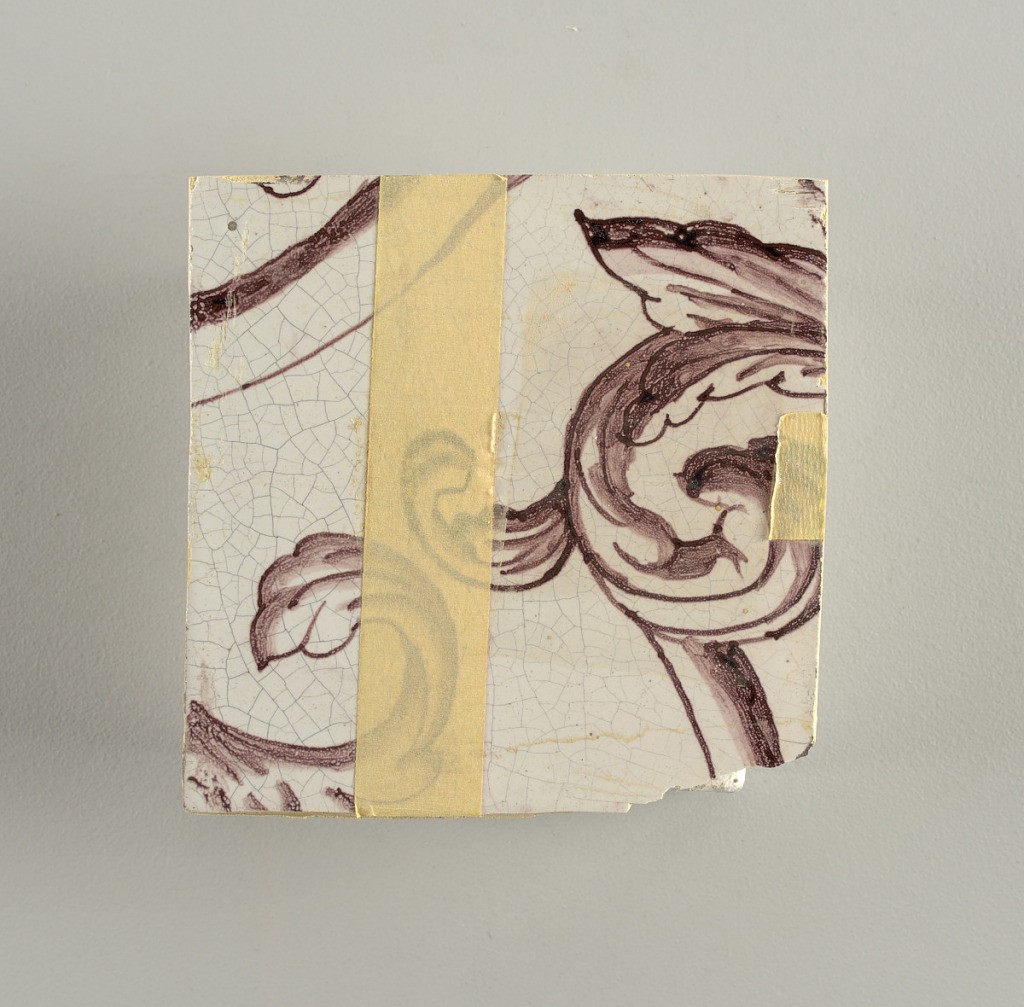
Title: Wall facing
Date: ca. 1725
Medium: Tin-glazed earthenware, underglaze
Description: Horizontal rectangle.  Thirty-seven tiles wide and twenty-one high with opening for door or window nineteen and one-half tiles high and twelve wide.  To left and right of opening, centered canopy above. Left, woman representing Hope, right, a sculputure urn.  Centered above opening, a mascaron.  Arabesque design of foliage.